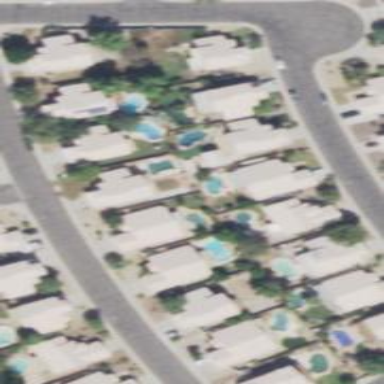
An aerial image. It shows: Outdoor swimming pool in leisure land area.